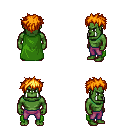
a pixel art fantasy rpg character, male body template, orc, green skin, green cape, magenta pants, light blonde bedhead hairstyle, four views (front, back, left, right), 2x2 character sprite sheet, small pixel art, hard edges, no anti-aliasing